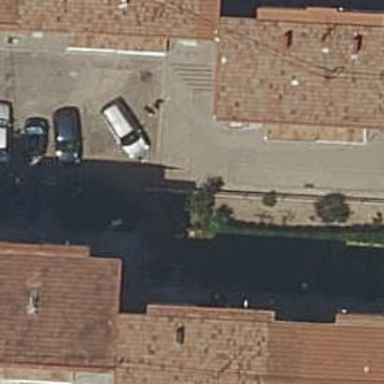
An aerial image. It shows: Set of steps on the road.